Aerial crown-view tile of a tropical tree (Barro Colorado Island, Panama), acquired 20240813:
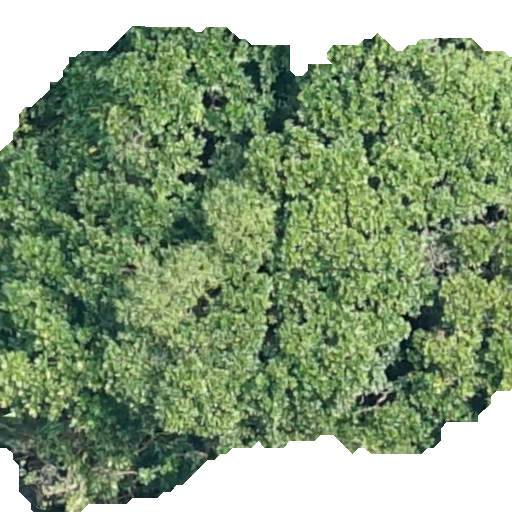
Species: Anacardium excelsum
GBIF accepted scientific name: Anacardium excelsum
Crown area: 368.461 m²